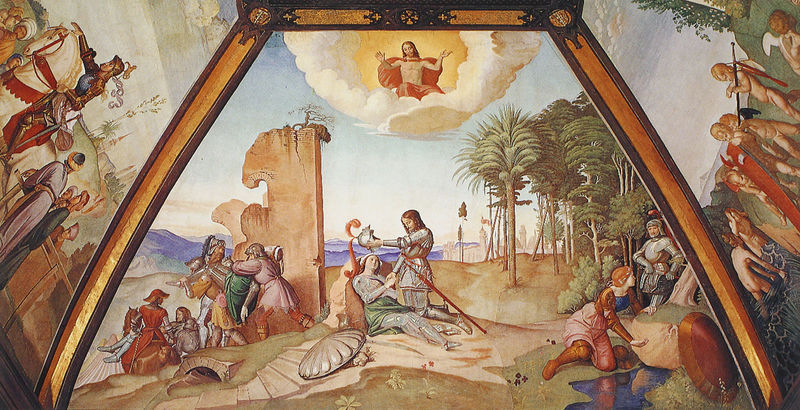
Titel: Der Thasso - Saal
Künstler: Friedrich Overbeck
Standort: Rom, Casino Massimo (EU - I - Latium)
Schlagwörter: blau, gott, himmel, kampf, mann, wasser, bäume, fluss, landschaft, frau, wolke, sonne, decke, pferd, reiter, engel, wüste, palme, schild, ruine, gewölbe, schwert, soldat, ruinen, ritter, rüstung, christus, jesus, krönung, palmen, heilige, muschel, putti, himmelfahrt, osten, deckenmalerei, ikonologie